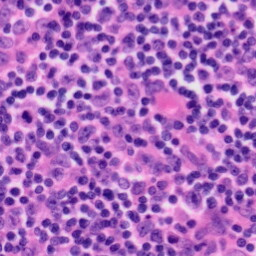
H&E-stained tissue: Tonsil